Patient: sex M, age 48
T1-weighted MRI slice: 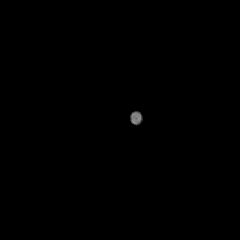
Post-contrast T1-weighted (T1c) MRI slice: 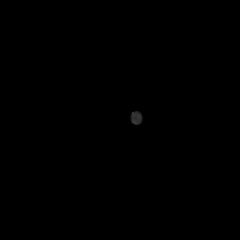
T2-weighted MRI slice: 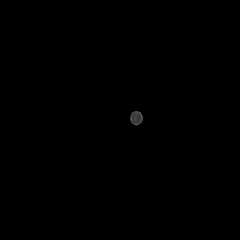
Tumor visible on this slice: no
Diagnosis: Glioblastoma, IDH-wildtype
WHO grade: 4